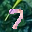
Label: 7